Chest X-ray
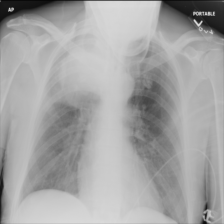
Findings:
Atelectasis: negative
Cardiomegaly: negative
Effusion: negative
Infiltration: negative
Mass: positive
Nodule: negative
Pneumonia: negative
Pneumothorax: negative
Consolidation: negative
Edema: negative
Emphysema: negative
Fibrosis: negative
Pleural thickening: negative
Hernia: negative